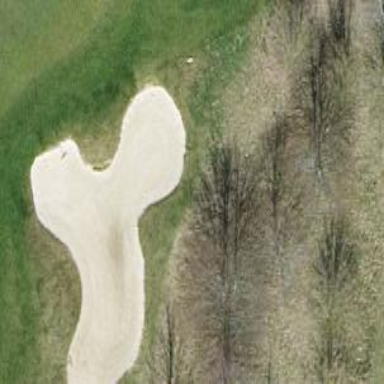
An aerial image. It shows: Golf bunker filled with sandy terrain.